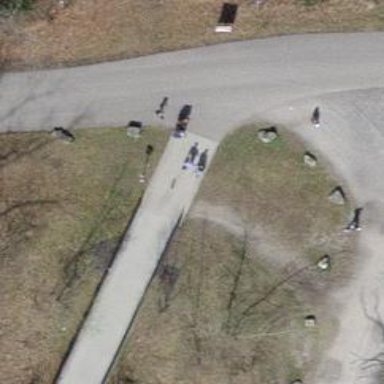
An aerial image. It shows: Bollard.